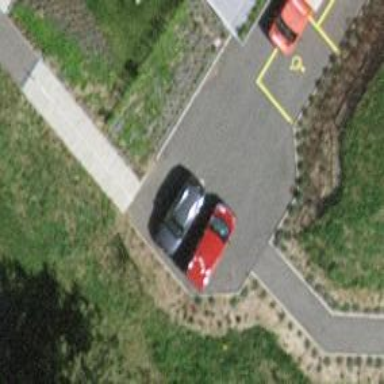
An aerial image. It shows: Set of steps on the road.